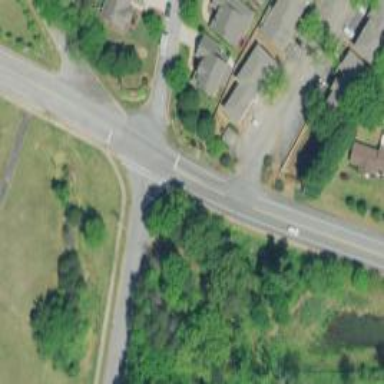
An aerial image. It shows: Stop road.